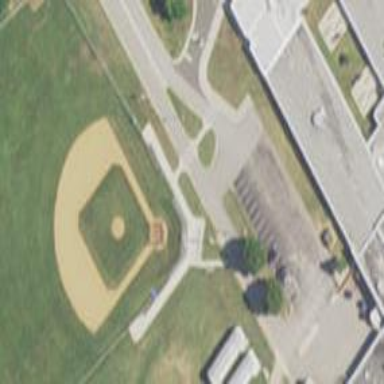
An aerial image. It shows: Baseball pitch for leisure and sports activities.